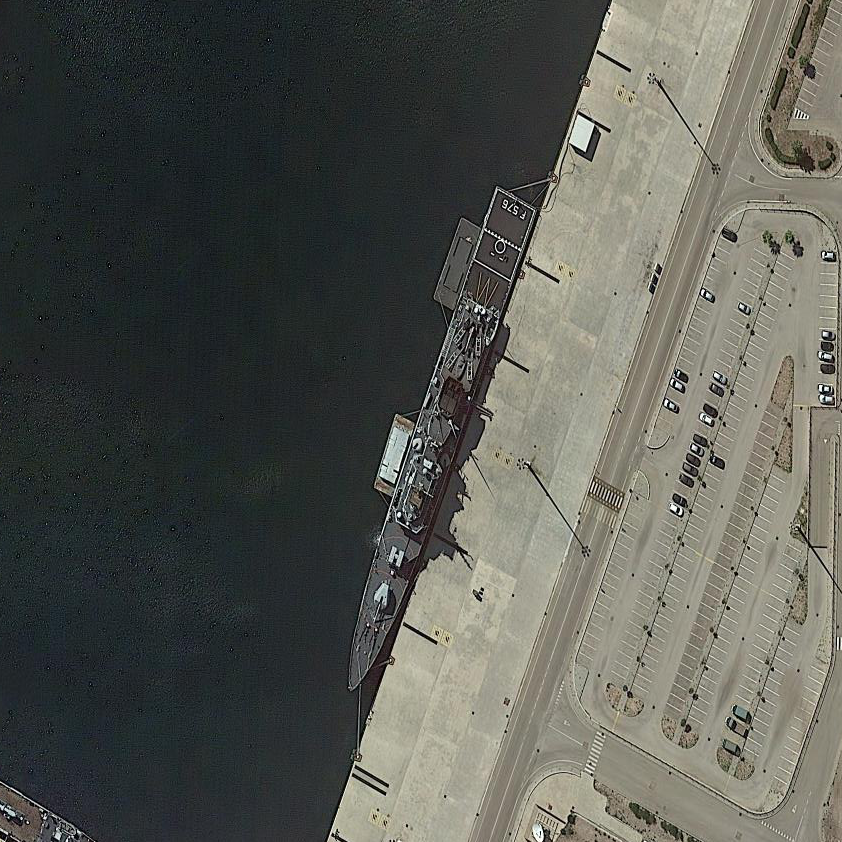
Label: cruiser